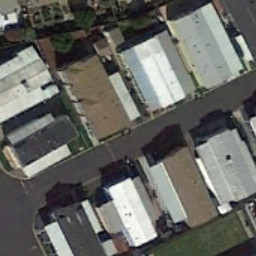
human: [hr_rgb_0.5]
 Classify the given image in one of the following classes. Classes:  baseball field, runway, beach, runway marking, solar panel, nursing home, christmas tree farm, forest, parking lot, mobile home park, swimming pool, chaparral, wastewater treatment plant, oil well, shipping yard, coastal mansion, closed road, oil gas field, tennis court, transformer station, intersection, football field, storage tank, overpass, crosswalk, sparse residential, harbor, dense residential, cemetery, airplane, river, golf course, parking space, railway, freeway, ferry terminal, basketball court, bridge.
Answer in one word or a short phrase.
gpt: mobile home park